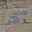
Label: 5